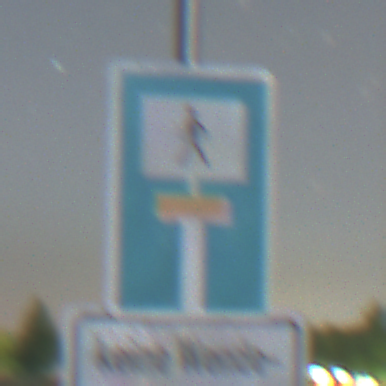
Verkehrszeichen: SackgasseFussgaengerDurchlaessig
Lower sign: HinweisGeaenderteVorfahrtVerkehrsfuehrungVerkehrsregelung3
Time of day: Night
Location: Outdoor (Nature)
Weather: Clear
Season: NotSpecified
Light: Natural